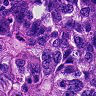
Metastatic tissue present: yes